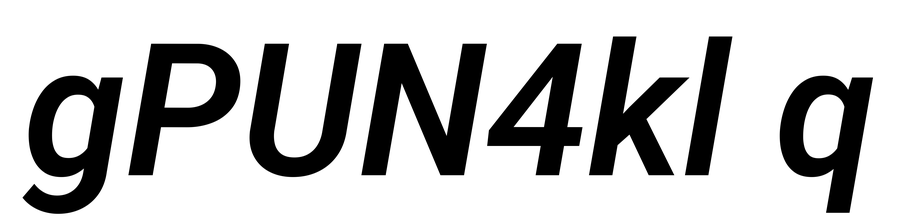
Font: Roboto-Italic_SemiBold_Italic